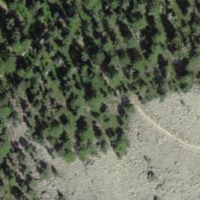
EUNIS habitat code: 43
Species observed at this site:
Vaccinium myrtillus
Vaccinium vitis-idaea